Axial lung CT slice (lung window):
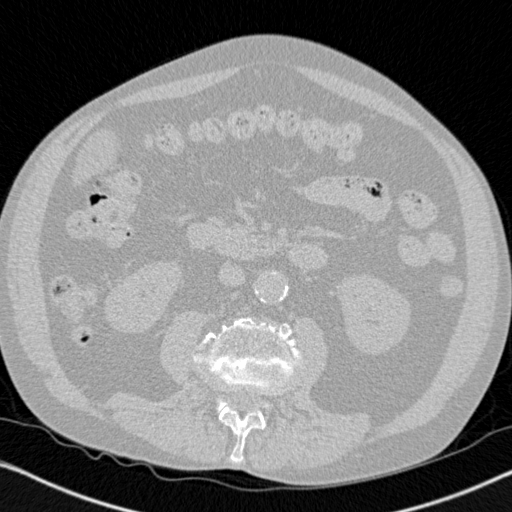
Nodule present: no